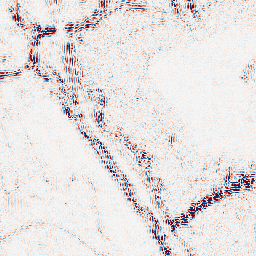
Category: wavelet
Decomposition family: wavelet_reverse_biorthogonal
Decomposition parameters: wavelet: rbio4.4
level: 2
Upsampling method: bicubic
Upsampling parameters: scale: 8
Upsampling scale: 8